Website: lowes
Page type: billing-address
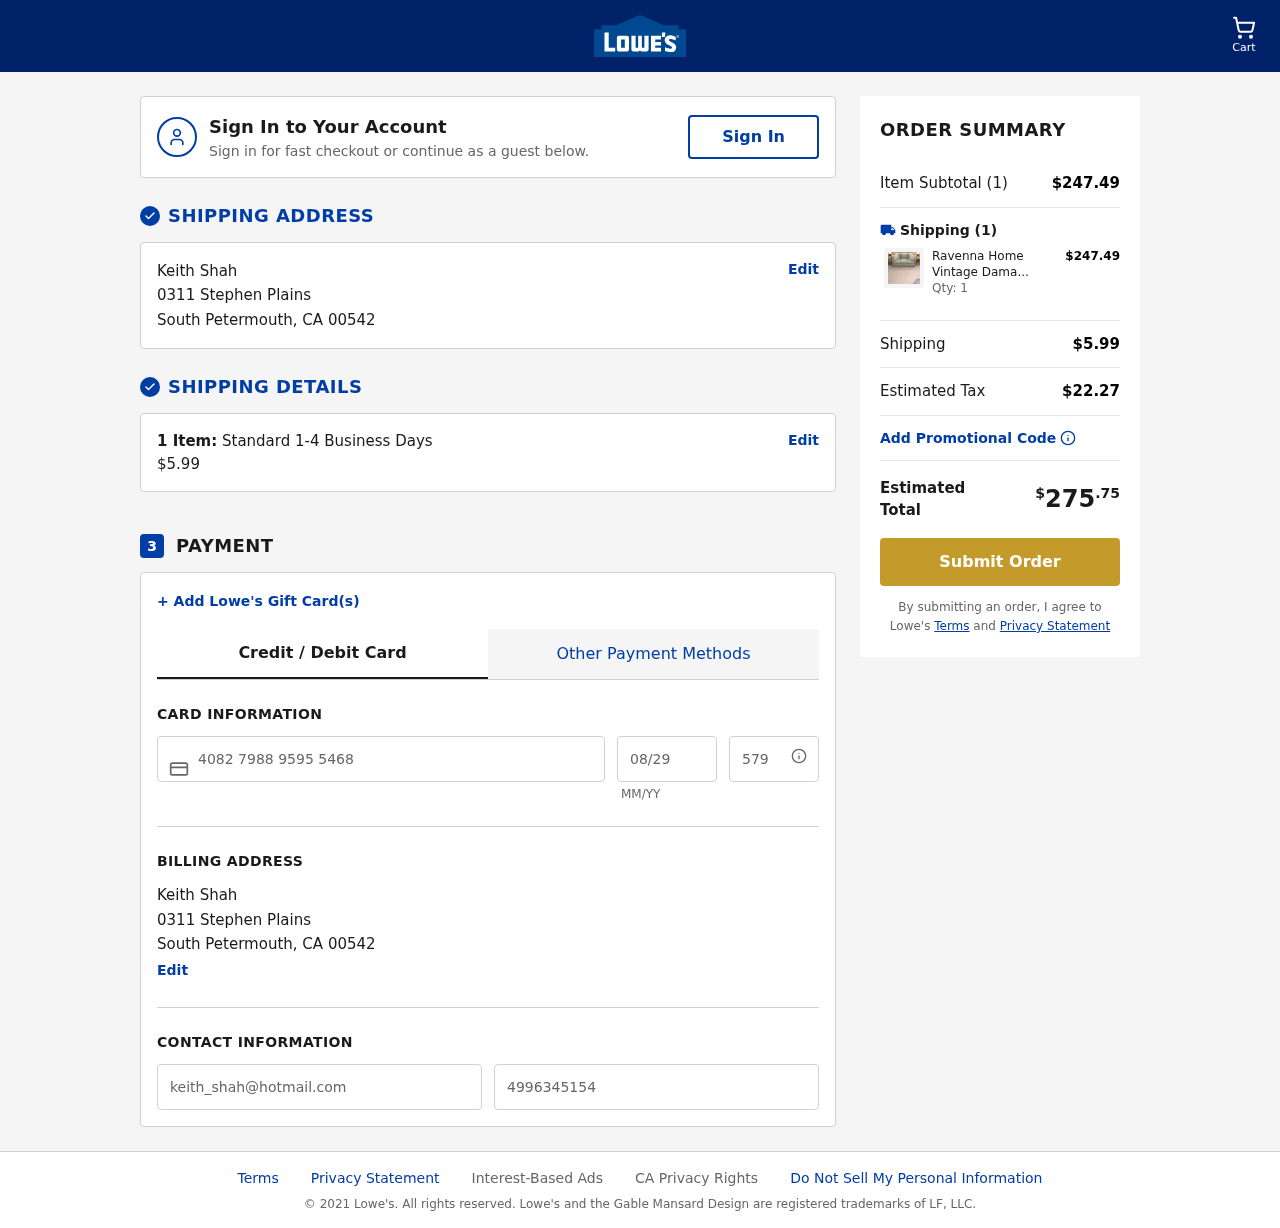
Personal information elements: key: PII_CARD_CVV
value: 579
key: PII_CARD_EXPIRY
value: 08/29
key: PII_CARD_NUMBER
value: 4082 7988 9595 5468
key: PII_CITY
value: South Petermouth
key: PII_EMAIL
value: keith_shah@hotmail.com
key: PII_FULLNAME
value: Keith Shah
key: PII_PHONE
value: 4996345154
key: PII_POSTCODE
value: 00542
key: PII_STATE_ABBR
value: CA
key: PII_STREET
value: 0311 Stephen Plains
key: PII_FULLNAME2
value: Keith Shah
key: PII_CITY2
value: South Petermouth
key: PII_STATE_ABBR2
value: CA
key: PII_POSTCODE_FULL
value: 00542
Product elements: key: PRODUCT1_NAME
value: Ravenna Home Vintage Damask Patterned Rug, 7'10" x 9'10", Pink on Ivory
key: PRODUCT1_PRICE
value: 247.49
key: PRODUCT1_QUANTITY
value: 1
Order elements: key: ORDER_NUM_ITEMS
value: Cart
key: ORDER_NUM_ITEMS
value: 1 Item:
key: ORDER_NUM_ITEMS
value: Item Subtotal (1)
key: ORDER_SHIPPING_COST
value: $5.99
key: ORDER_SUBTOTAL
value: $247.49
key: ORDER_TAX
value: $22.27
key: ORDER_TOTAL
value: $275.75